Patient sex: M
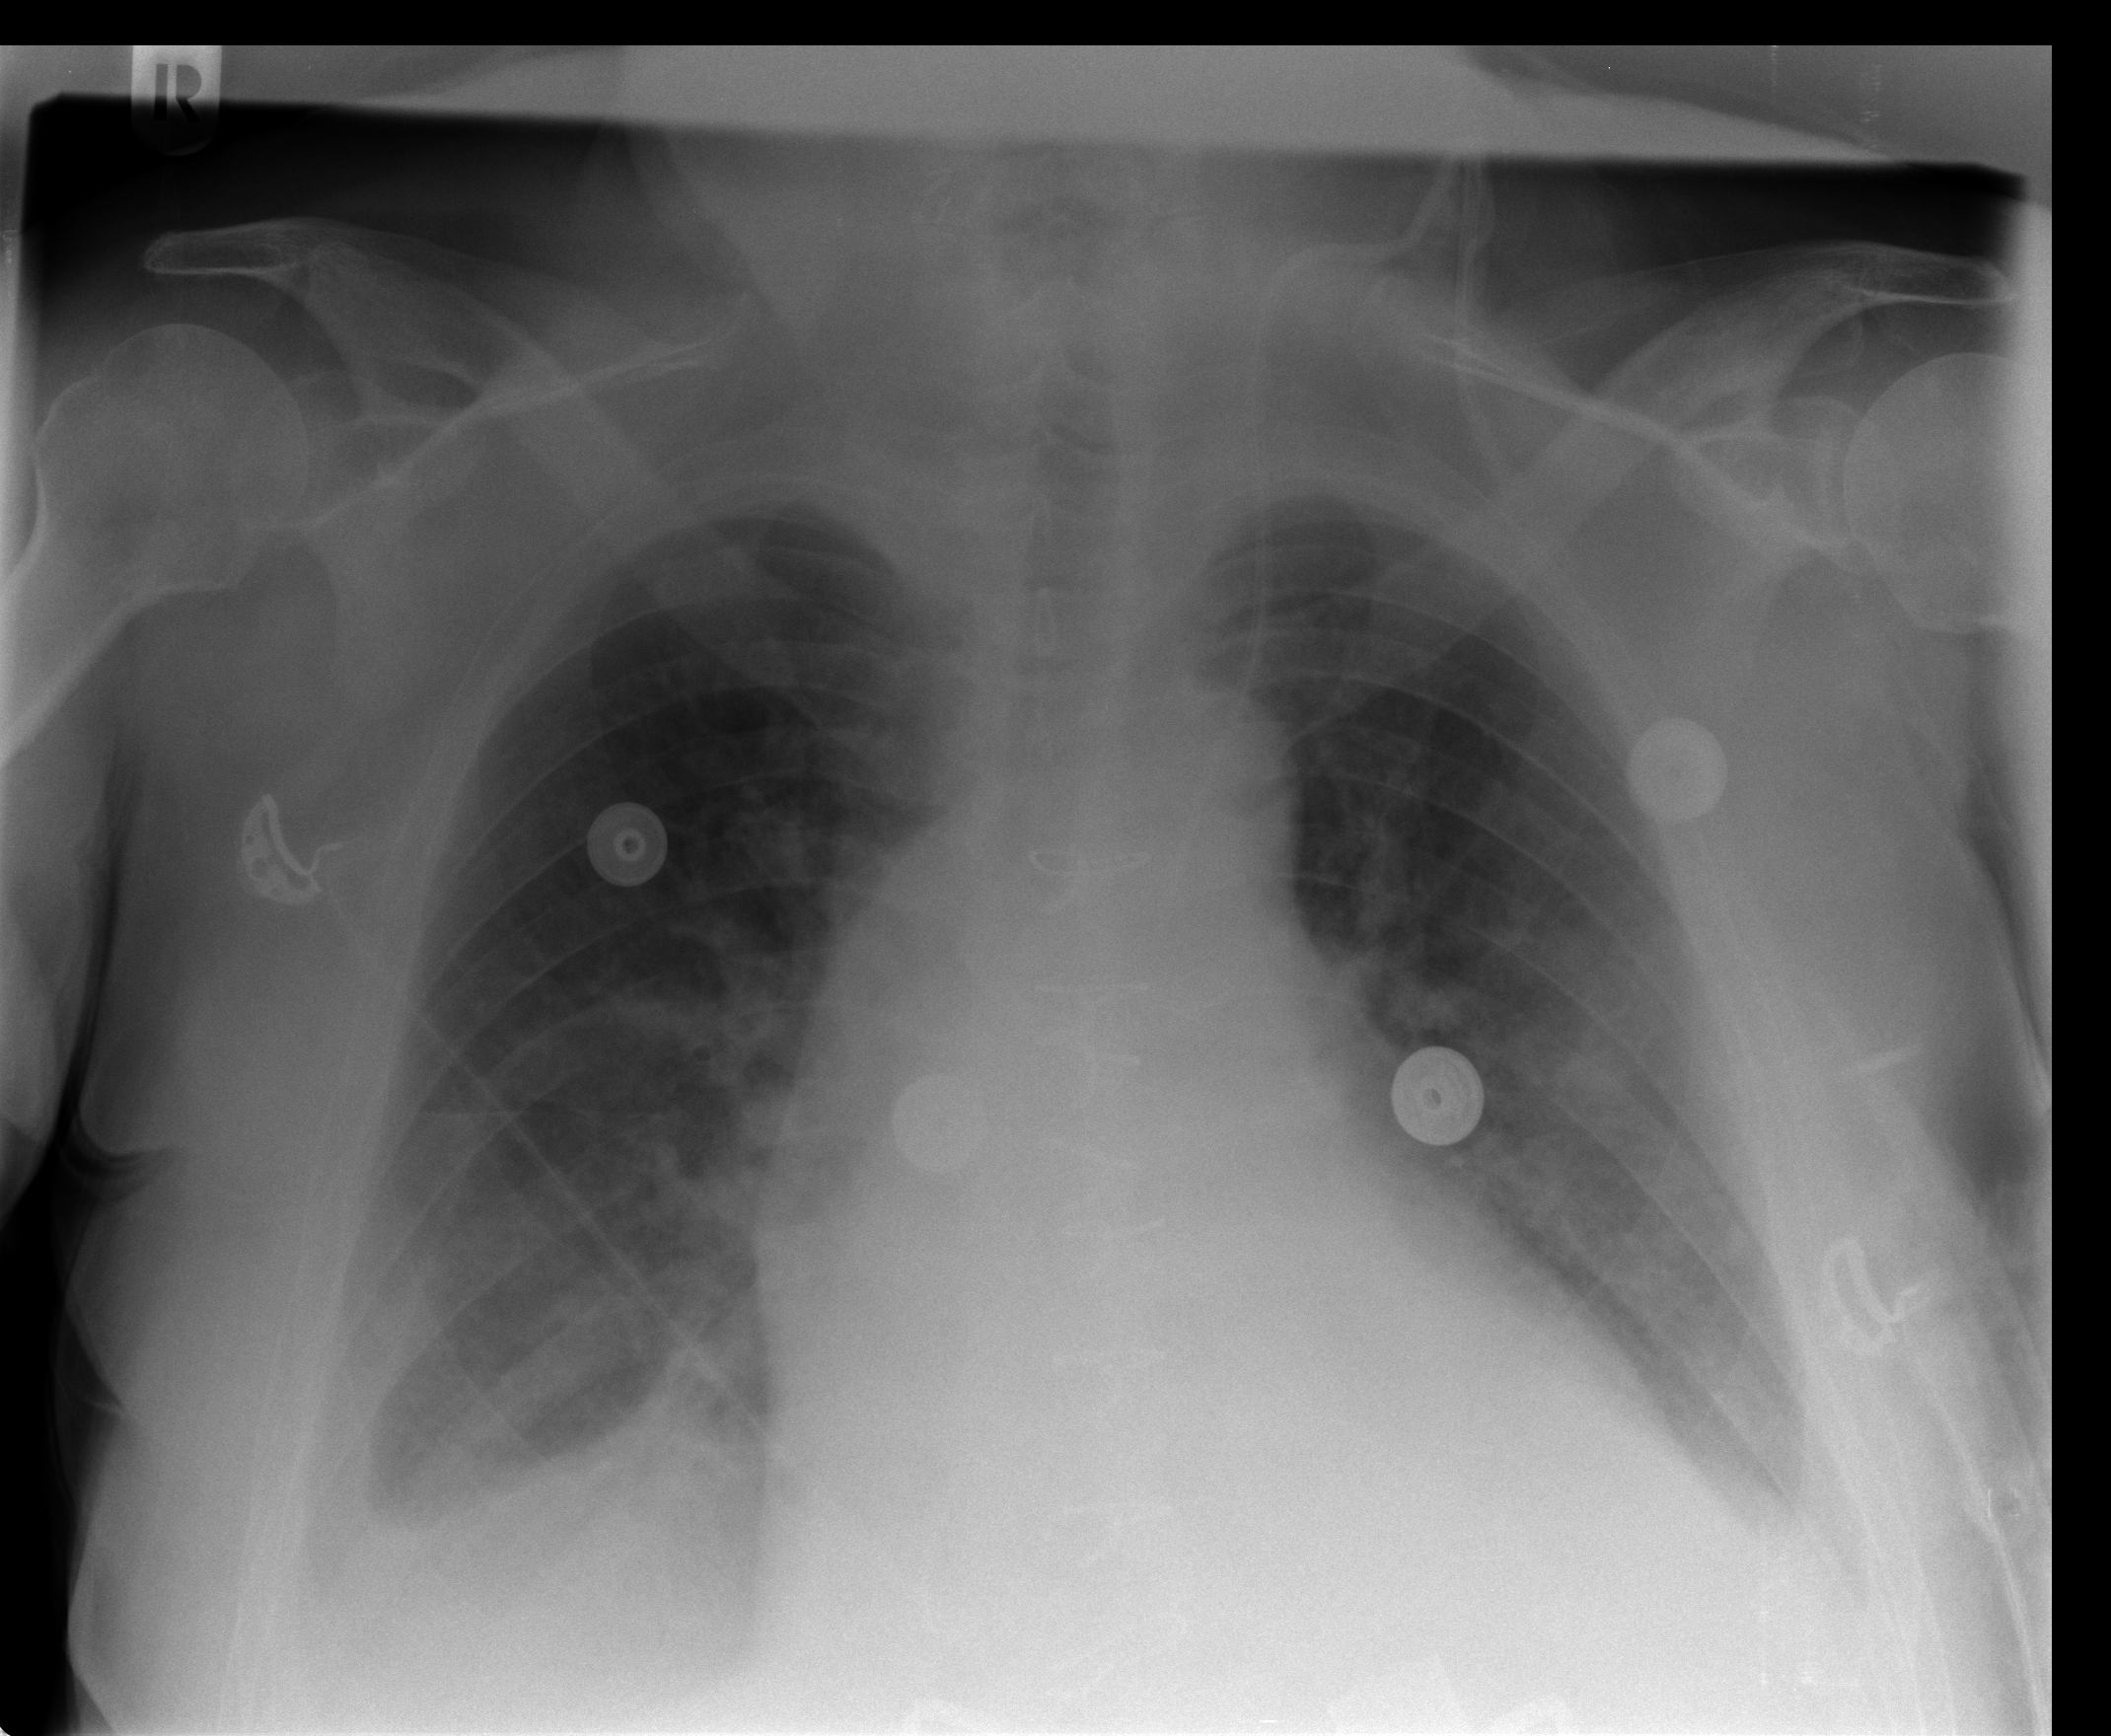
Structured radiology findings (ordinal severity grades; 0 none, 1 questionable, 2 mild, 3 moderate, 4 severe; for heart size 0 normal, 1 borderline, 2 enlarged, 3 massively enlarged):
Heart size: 2
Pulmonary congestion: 2
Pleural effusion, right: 2
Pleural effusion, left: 2
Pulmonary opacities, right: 1
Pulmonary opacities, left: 2
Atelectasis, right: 2
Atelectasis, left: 2